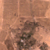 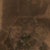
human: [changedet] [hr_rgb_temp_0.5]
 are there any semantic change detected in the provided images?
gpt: Everything remains the same.